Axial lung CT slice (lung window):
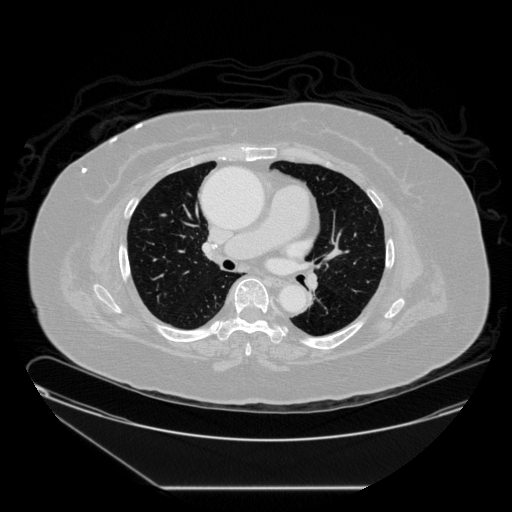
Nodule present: no